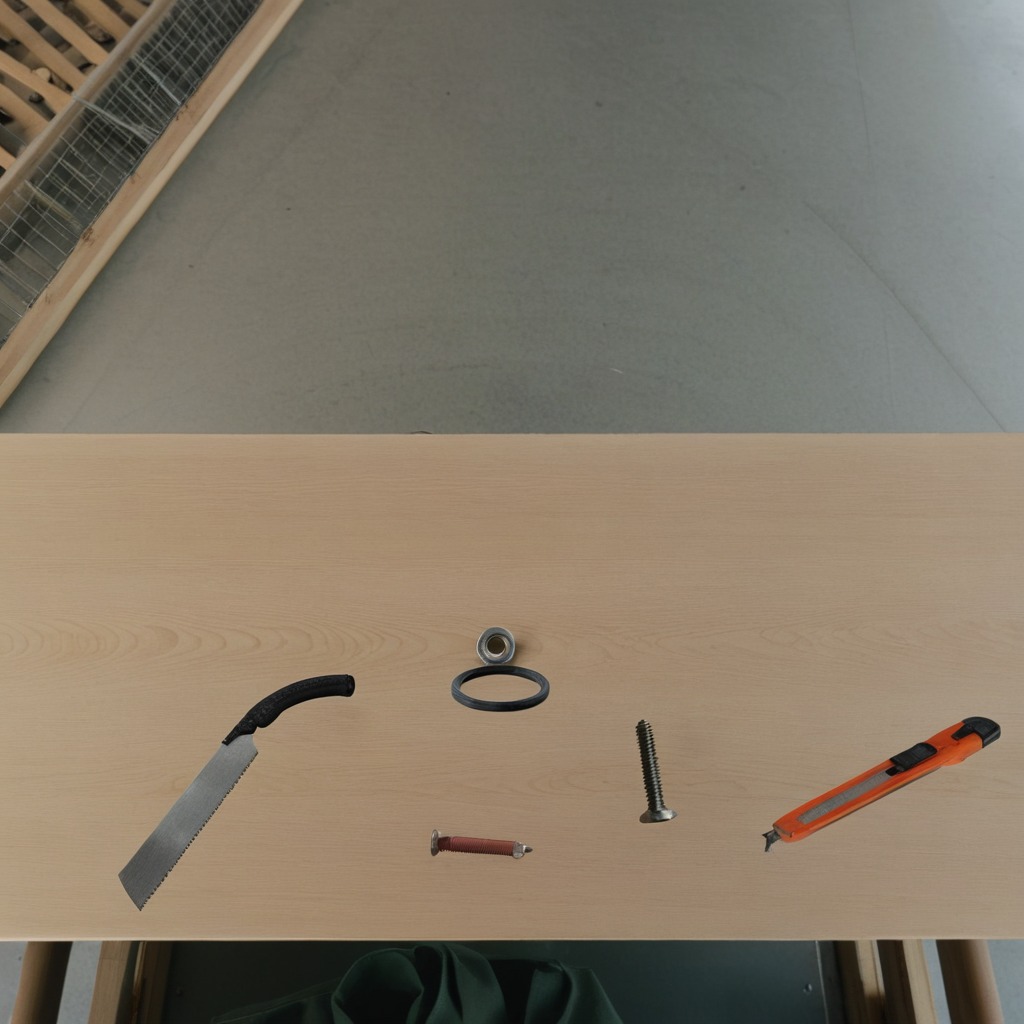
A rubber O'ring, a utility knife, a metal machine screw, an iron nail, and a handheld metal saw are lying on the workbench inside a coastal fishing gear workshop.